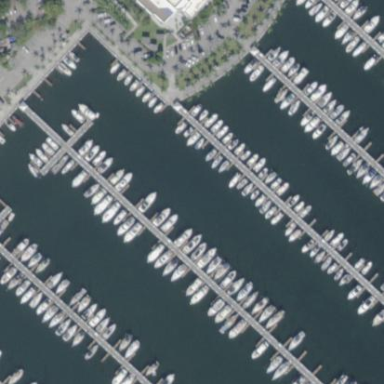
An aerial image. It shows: Marina on leisure land.